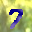
Label: 7